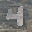
Label: 4